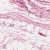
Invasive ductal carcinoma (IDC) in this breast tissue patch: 0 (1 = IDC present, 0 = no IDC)